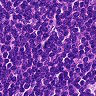
Metastatic tissue present: no